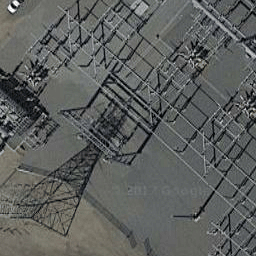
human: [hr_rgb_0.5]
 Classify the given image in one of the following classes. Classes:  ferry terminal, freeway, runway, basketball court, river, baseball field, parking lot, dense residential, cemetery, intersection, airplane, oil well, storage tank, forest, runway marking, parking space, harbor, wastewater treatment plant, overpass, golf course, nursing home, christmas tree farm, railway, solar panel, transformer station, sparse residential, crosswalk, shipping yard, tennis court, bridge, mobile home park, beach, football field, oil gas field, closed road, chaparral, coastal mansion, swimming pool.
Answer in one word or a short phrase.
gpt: transformer station